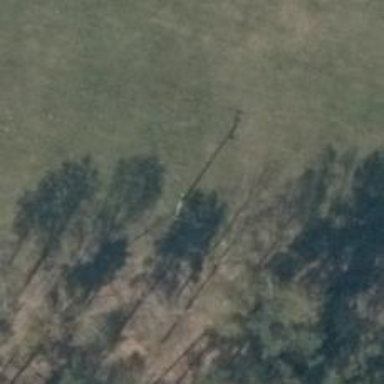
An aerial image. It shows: Power pole.